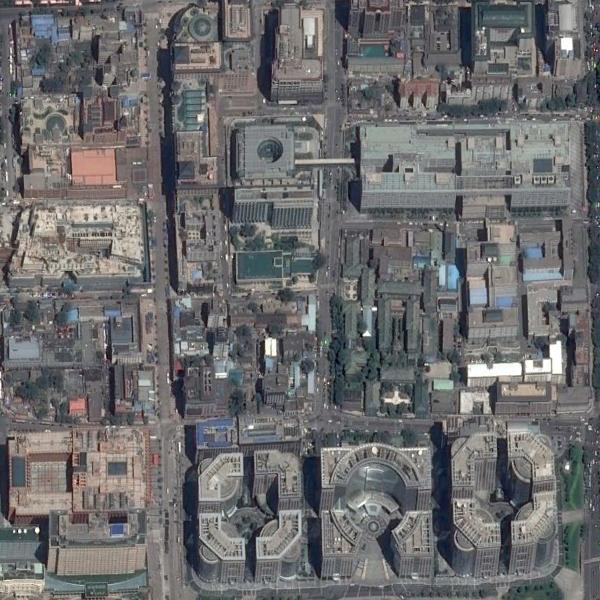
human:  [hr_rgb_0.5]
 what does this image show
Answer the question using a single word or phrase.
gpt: dense residential